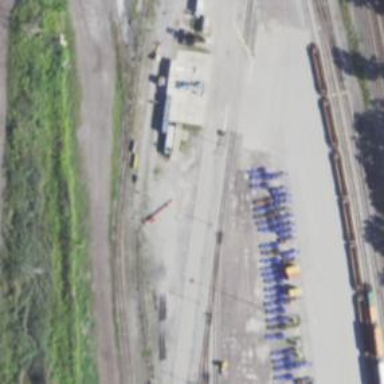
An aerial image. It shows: Railway yard in service.